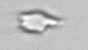
Label: detritus_transparent